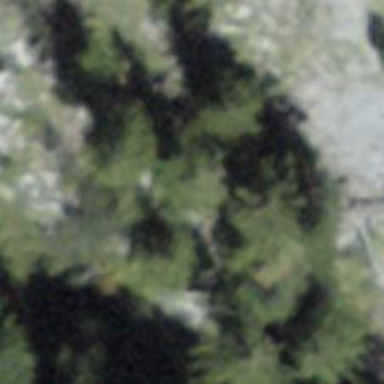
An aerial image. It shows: Cliff in nature.